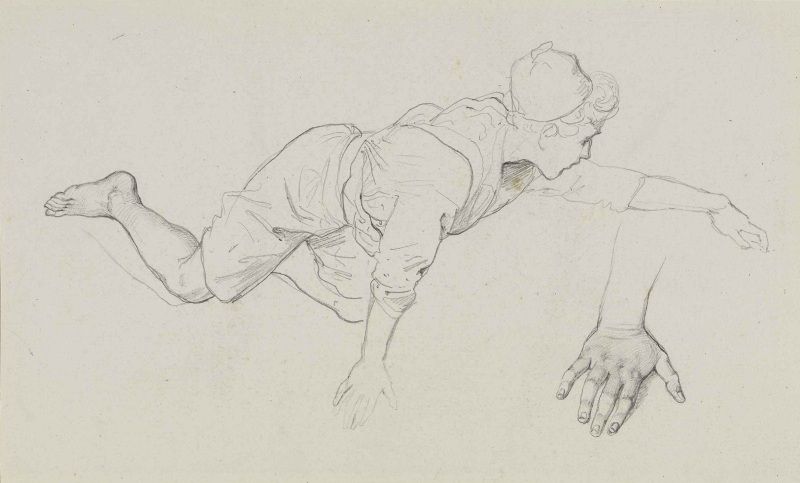
Titel: Studie eines knienden Knaben, nach rechts gewendet und eine Handstudie
Künstler: Friedrich Mosbrugger
Standort: Karlsruhe
Institution: Staatliche Kunsthalle Karlsruhe
Schlagwörter: akt, fuß, hand, körper, mann, nackt, schatten, weiß, gelb, bewegung, daumen, finger, frau, geste, grau, haar, hut, nase, ohr, profil, schwarz, skizze, stützen, zeichnung, gürtel, haube, blond, hemd, hose, jung, kappe, mütze, arm, augen, falten, gesicht, kleidung, mensch, ärmel, hände, portrait, porträt, boden, figur, haare, stoff, kind, blatt, locken, beine, bewegt, bein, füße, papier, liegen, perspektive, studie, übung, moderne, linien, detail, faltenwurf, junge, knie, knöchel, liegend, nägel, zehe, zehen, zeigen, barfuss, knabe, bub, linie, kohle, kontur, schraffur, greifen, knien, konturen, bleistift, tasten, entwurf, fleck, jüngling, fingernägel, gut, knieend, kniend, knieen, zipfel, locker, hosenträger, habe, strecken, kriechen, bube, unterschenkel, balance, graphit, da vinci, versuch, putzen, etude, kurze hose, fingernagel, skzze, werfen, disegno, krabbeln, zeigend, mütz, rechte hand, ausgearbeitet, jut, sstudie, stützt, puhlen, bewegnung, 1900, krabbelt, nstoff, schatteln, puhlt, versuc, zeichnung von skizze, kôrper, haltungsstudie, erreichen